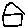
Label: house